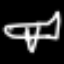
Label: airplane